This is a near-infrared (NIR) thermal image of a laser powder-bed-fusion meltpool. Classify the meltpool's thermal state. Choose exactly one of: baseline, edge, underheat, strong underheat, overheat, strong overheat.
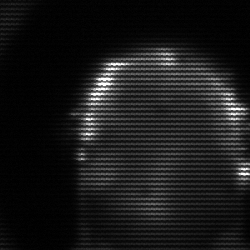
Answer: baseline